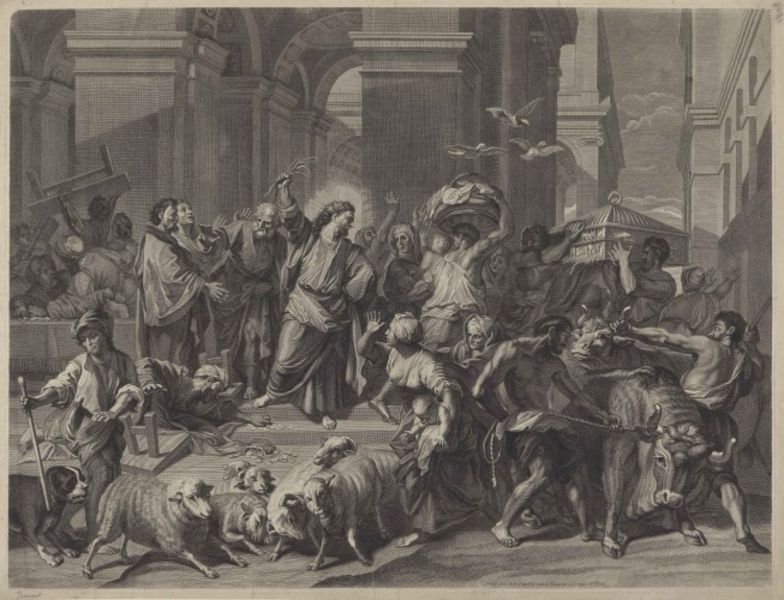
Titel: Jesus vertreibt die Händler aus dem Tempel
Künstler: Pierre Filloeul
Standort: Karlsruhe
Institution: Staatliche Kunsthalle Karlsruhe
Schlagwörter: fuß, gemälde, gott, hand, himmel, kampf, mann, schatten, umhang, vogel, weiß, wolken, frauen, menschen, stadt, frau, grau, holz, licht, männer, pfeiler, schwarz, skizze, szene, säule, säulen, tisch, tische, zeichnung, gebäude, hund, hunde, tier, tiere, leute, masse, alt, feier, wand, architektur, bibel, kleidung, mensch, neues testament, taube, tragen, gräser, häuser, kühe, vieh, vögel, kirche, boden, strick, händler, personen, person, stock, chaos, bogen, italien, stab, kuh, rind, bank, pilaster, rundbogen, treppe, korb, palmwedel, stufen, zeigen, halle, bögen, lamm, rinder, schaf, schlachten, torbogen, seil, zweig, aufruhr, tauben, druck, schwarzweiss, stich, revolution, streit, waffen, peitsche, fraue, kämpfen, altar, rom, stierkampf, heiligenschein, gesims, christus, jesus, rundbögen, heiliger, tempel, kaufleute, heilige, opfer, hörner, käfig, heilig, aufregung, vertreiben, vertreibung, jerusalem, lämmer, schafe, bulle, ochse, stier, turban, hirte, hirten, schaaf, schäfer, rute, ochs, hierte, diebstahl, reinigung, münzen, glorie, tish, hirt, siter, wechsler, geldwechsler, viele leute, austreibung, nutztiere, nt, angelo, zeiochnung, radau, torboge, stugfen, die vertreibung aus dem tempel